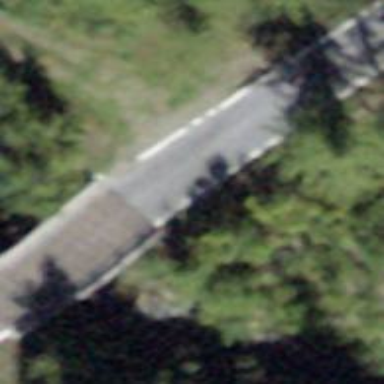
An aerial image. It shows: Tertiary road passing over bridge. The bridge is used for Nordic skiing with intermediate level of difficulty. The ski track is groomed for classic and skating styles.